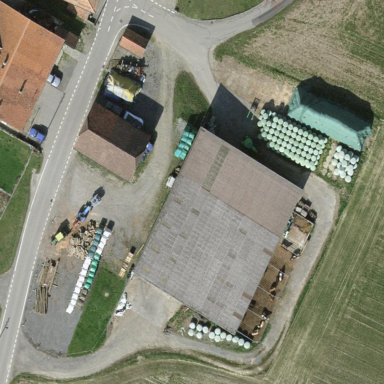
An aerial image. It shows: Farmyard area.